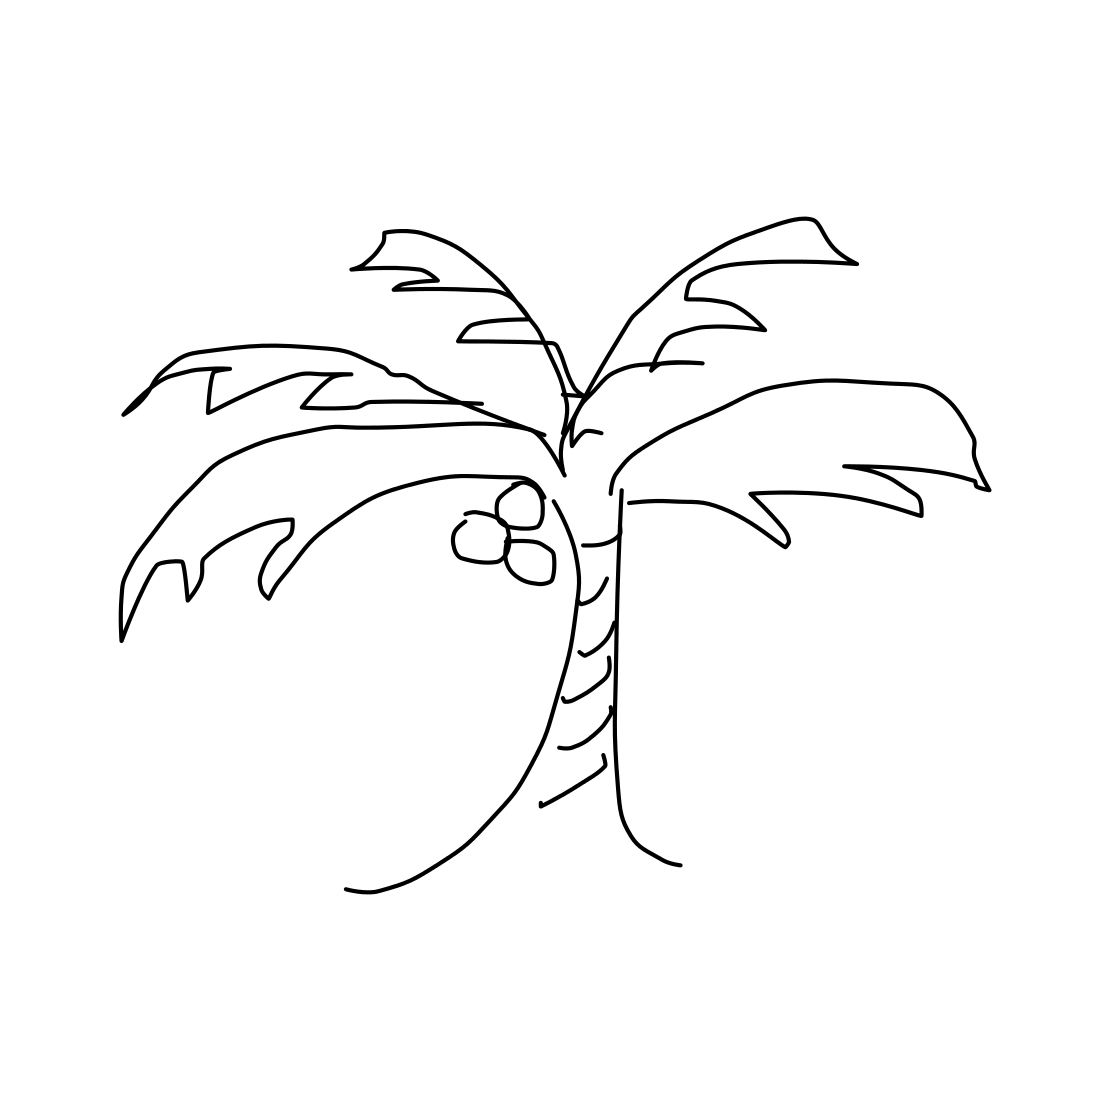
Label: palm tree